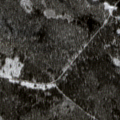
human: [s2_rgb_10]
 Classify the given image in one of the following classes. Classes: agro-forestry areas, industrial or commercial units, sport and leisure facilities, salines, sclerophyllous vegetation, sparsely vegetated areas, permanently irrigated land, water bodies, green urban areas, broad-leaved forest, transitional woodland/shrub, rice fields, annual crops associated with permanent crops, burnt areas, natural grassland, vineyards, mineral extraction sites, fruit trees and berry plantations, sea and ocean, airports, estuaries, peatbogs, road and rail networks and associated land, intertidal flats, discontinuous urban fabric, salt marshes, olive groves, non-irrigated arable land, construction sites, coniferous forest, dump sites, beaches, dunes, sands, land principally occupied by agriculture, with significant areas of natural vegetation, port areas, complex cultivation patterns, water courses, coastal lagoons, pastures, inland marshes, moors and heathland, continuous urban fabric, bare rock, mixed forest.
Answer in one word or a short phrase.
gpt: coniferous forest